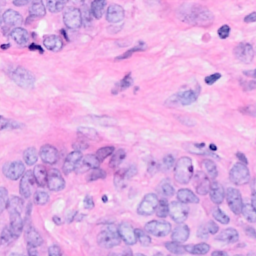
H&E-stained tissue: Breast